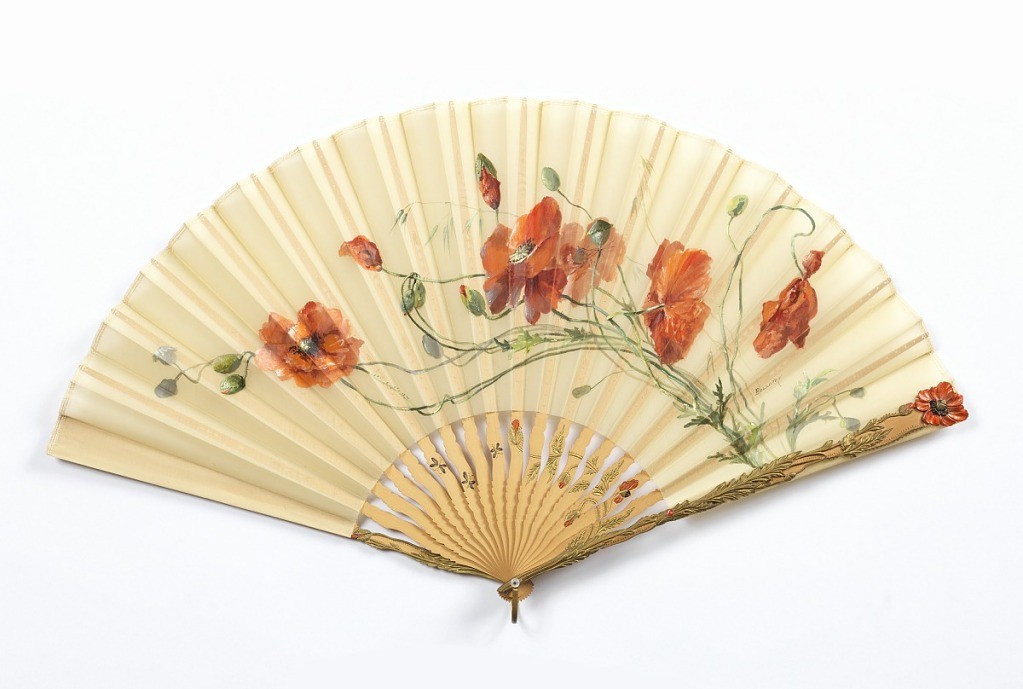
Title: Pleated fan
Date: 1900–1910
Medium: Painted silk leaf, carved and gilded wood sticks
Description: Pleated fan with  white gauze leaf painted on the obverse with a design of poppies. Sticks are carved wood with red and gilded poppies.